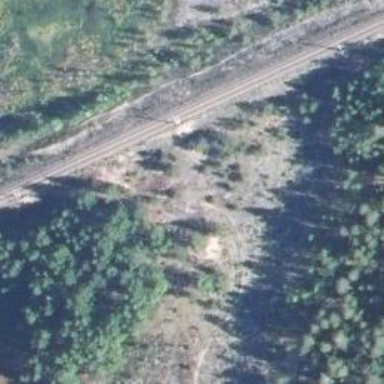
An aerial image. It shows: Railway track with continuous electrified contact lines.